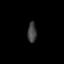
Tissue: lung
Cell type: Epithelial cells
Senescence score: 0.2414
Nuclear area (px): 177
Mean DAPI intensity: 64.706